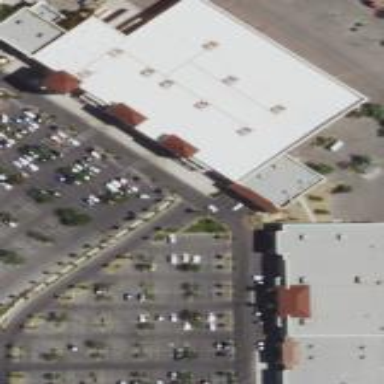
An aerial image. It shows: Department store building.